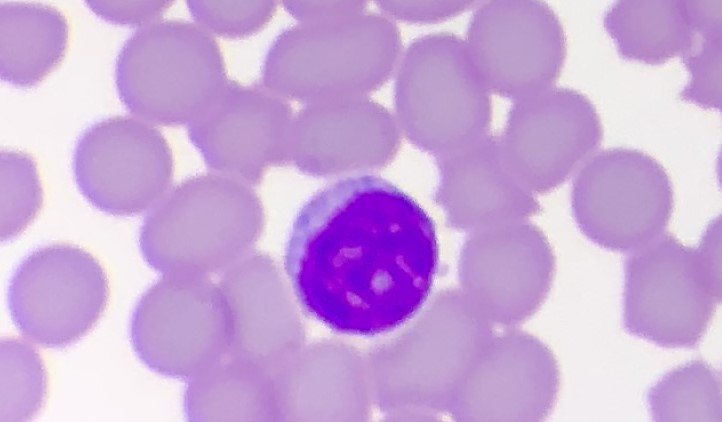
White blood cell type: Lymphocyte